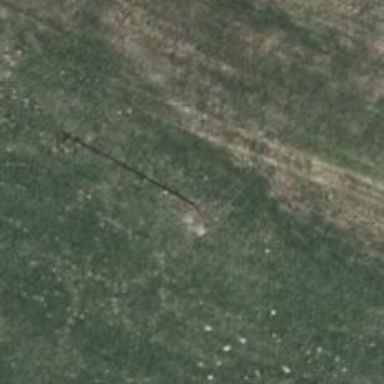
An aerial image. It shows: Power pole.